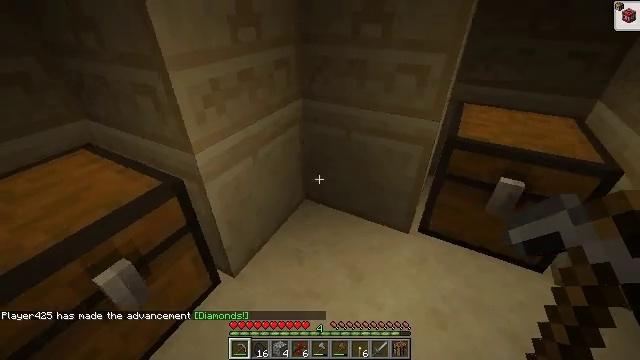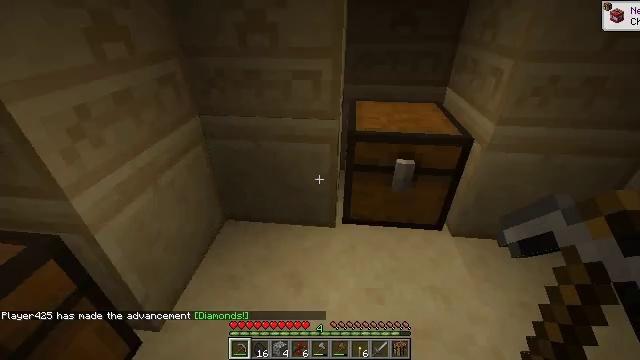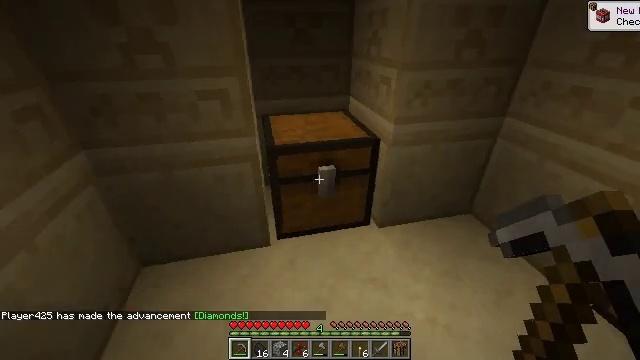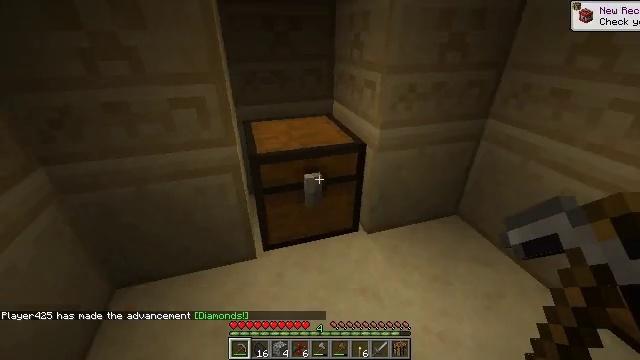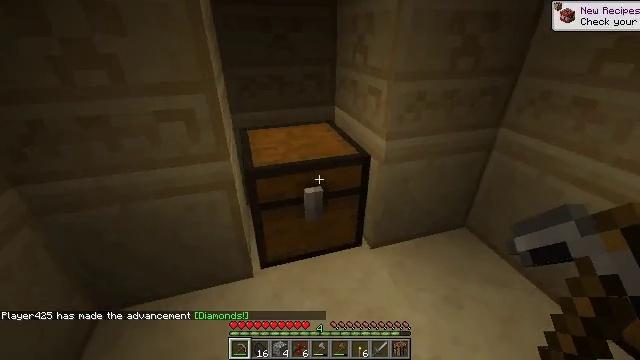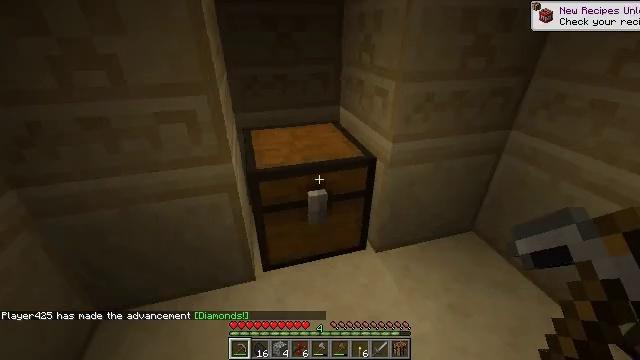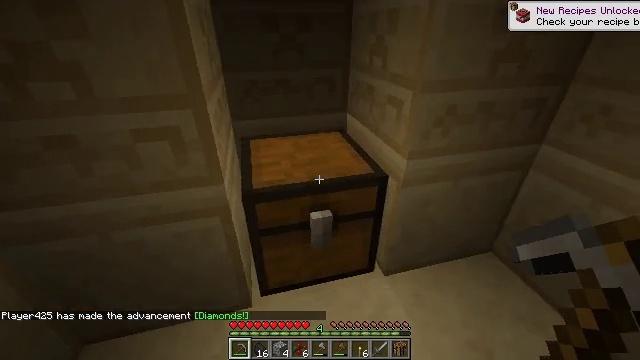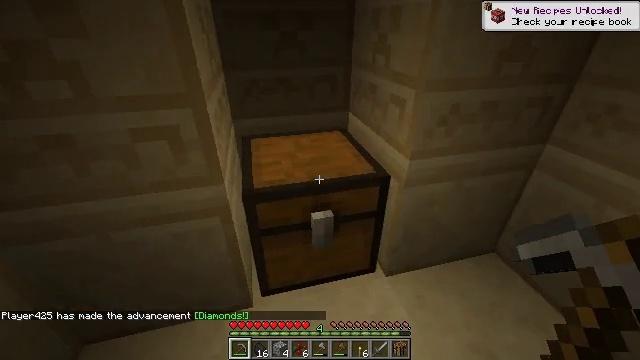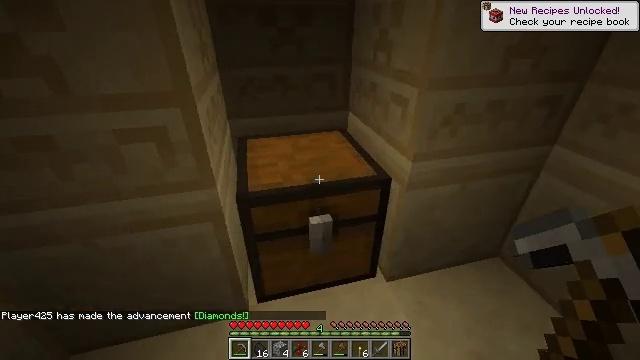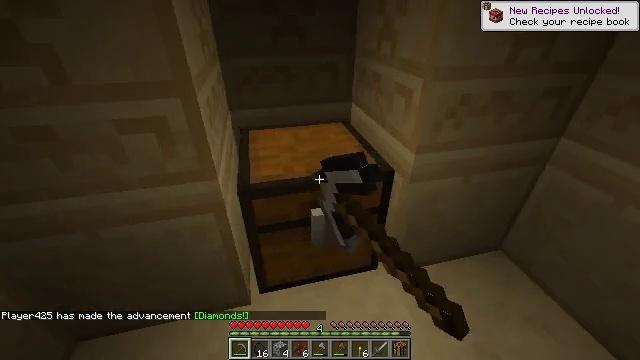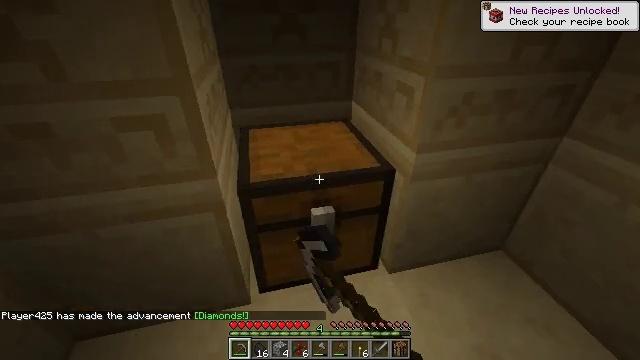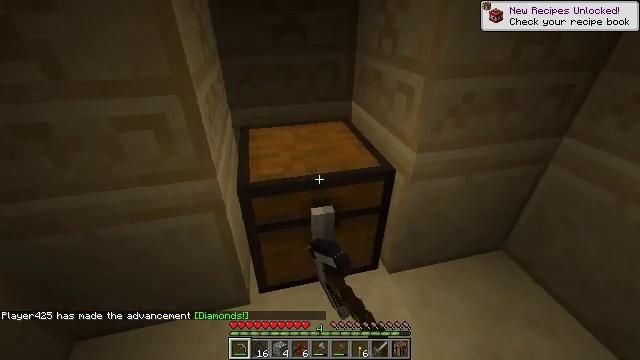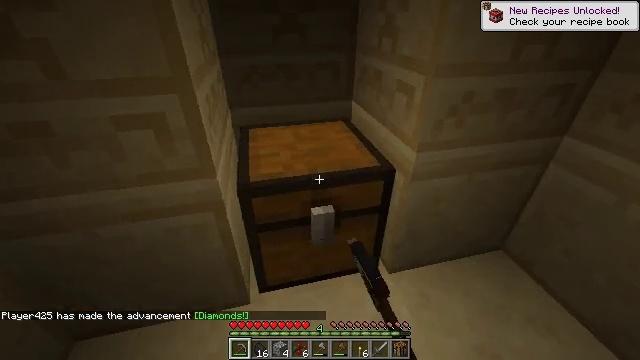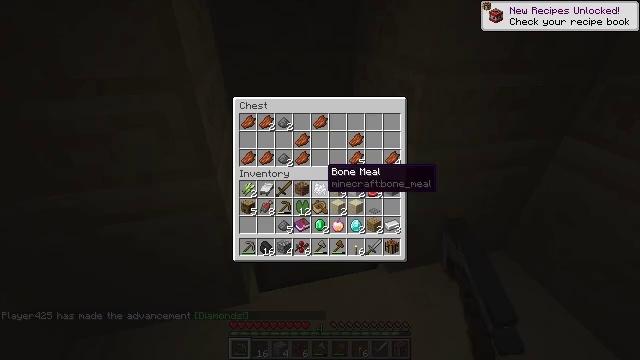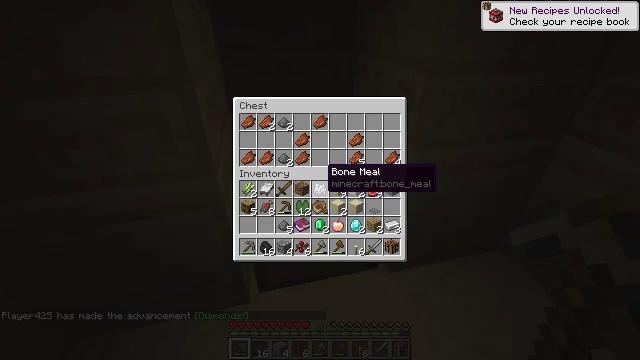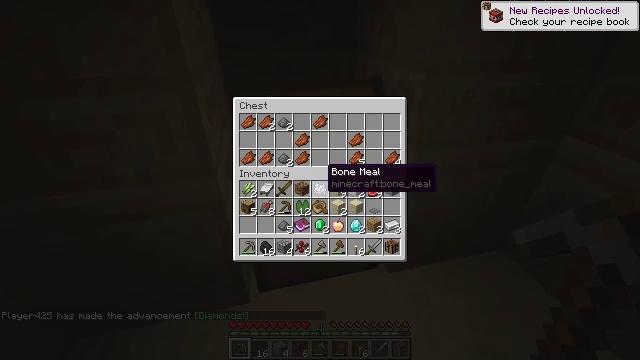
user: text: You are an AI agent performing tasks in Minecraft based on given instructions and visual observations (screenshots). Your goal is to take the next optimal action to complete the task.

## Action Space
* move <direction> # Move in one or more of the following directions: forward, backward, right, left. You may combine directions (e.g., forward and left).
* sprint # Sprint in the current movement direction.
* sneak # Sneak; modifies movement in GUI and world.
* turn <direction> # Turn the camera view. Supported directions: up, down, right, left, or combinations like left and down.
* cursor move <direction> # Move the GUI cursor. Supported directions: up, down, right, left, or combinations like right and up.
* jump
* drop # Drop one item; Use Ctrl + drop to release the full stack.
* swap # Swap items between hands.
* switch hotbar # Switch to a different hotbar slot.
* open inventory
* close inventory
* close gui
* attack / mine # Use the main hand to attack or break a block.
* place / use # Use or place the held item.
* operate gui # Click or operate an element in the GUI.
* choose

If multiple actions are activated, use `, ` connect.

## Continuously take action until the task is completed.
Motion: motion action
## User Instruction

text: Gather cut sandstone from the structure.
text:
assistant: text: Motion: turn right and up
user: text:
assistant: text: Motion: turn right and up
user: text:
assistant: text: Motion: move forward, turn right
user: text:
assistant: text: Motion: move forward
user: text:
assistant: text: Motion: move forward, turn left
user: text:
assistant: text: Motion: turn left
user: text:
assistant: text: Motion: no_op
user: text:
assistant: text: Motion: use / place
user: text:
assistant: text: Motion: turn down, use / place
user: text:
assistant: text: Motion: use / place
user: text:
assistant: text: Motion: use / place
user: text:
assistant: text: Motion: no_op
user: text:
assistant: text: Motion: open gui
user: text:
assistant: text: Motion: no_op
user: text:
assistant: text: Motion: no_op
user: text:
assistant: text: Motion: no_op
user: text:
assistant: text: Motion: no_op
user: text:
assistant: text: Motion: no_op
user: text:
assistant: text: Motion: no_op
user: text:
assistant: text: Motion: no_op
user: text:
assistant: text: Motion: cursor move left and up
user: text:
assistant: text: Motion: cursor move left
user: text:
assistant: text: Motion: cursor move left and up
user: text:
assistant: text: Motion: cursor move left and up
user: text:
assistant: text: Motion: cursor move up
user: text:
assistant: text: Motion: sneak, cursor move up
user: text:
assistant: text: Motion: sneak
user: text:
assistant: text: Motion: sneak
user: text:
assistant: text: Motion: sneak
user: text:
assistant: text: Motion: sneak